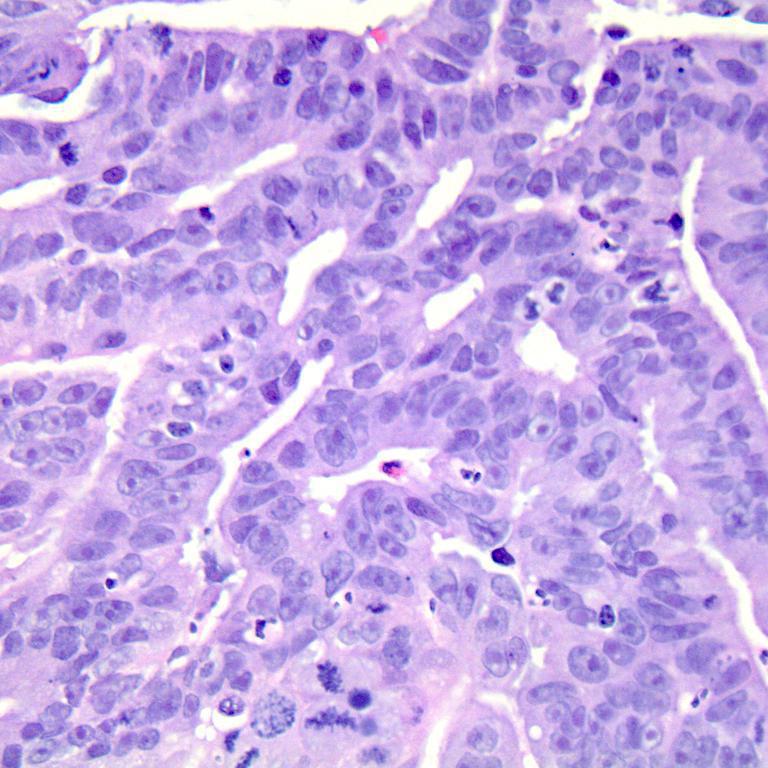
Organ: colon
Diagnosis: adenocarcinomas